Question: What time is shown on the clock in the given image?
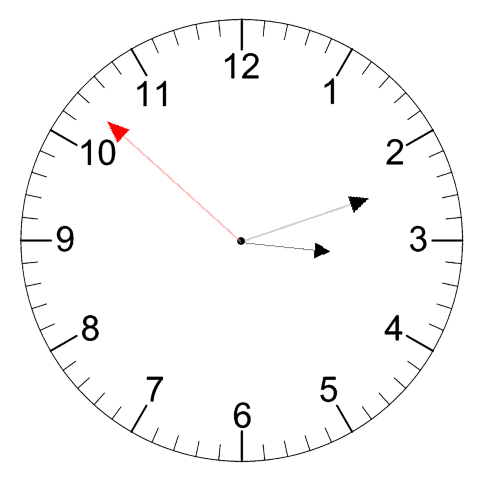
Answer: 03:11:52